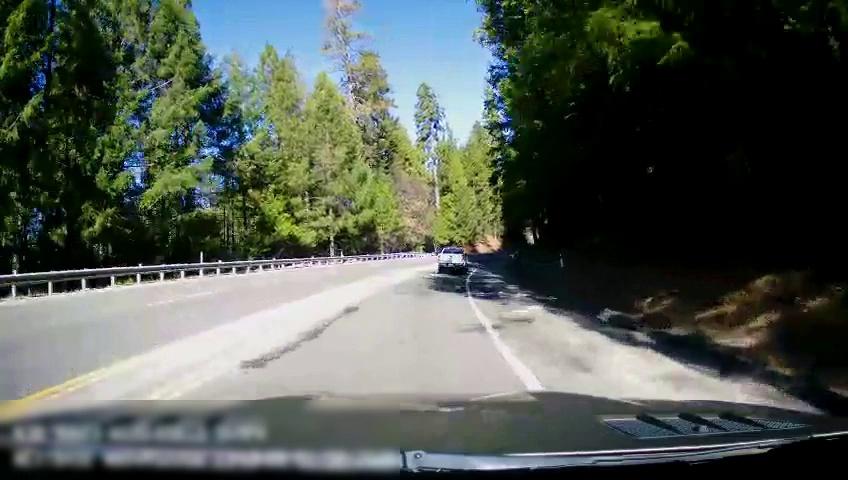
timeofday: Day
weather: Sunny
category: Drivable Space
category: Vehicles | Truck
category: Lanes | Alternate Lane
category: Lanes | Opposite Lane
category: Lanes | Opposite Lane
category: Lanes | Opposite Lane